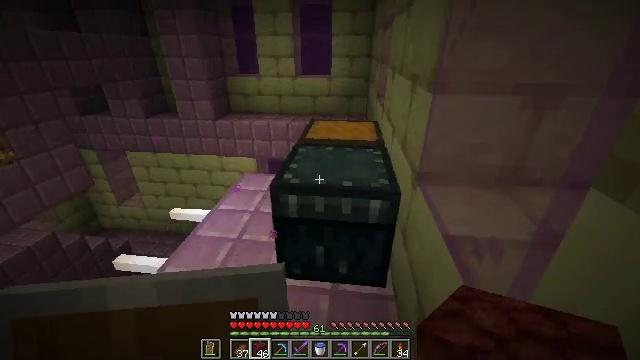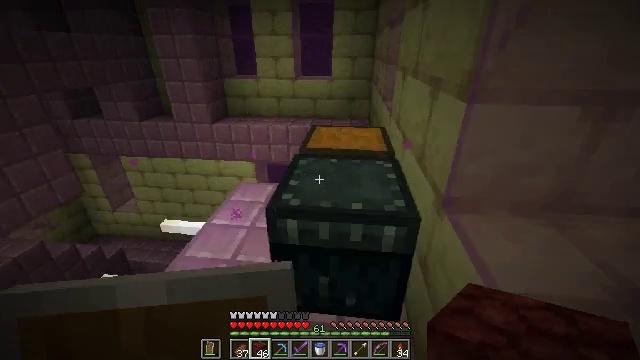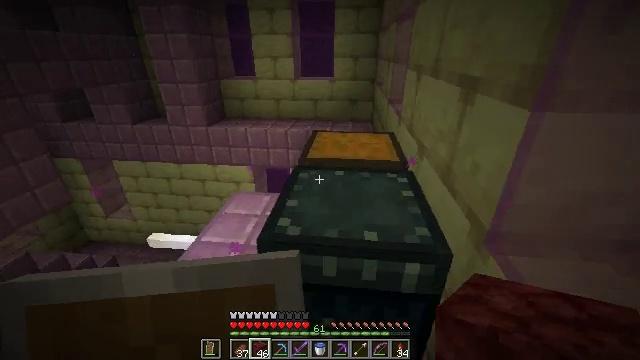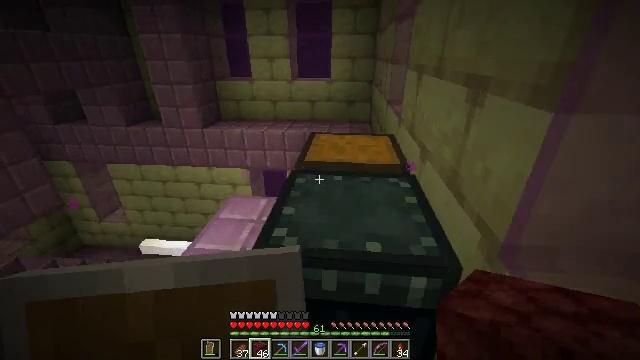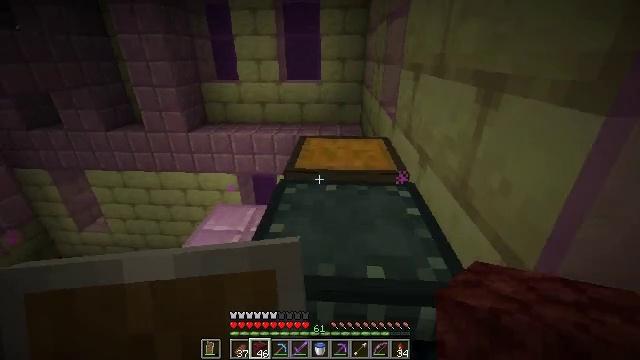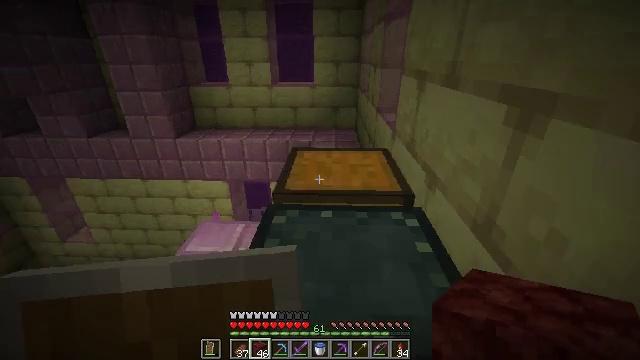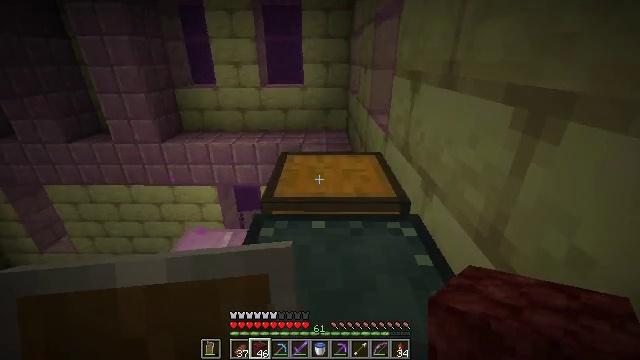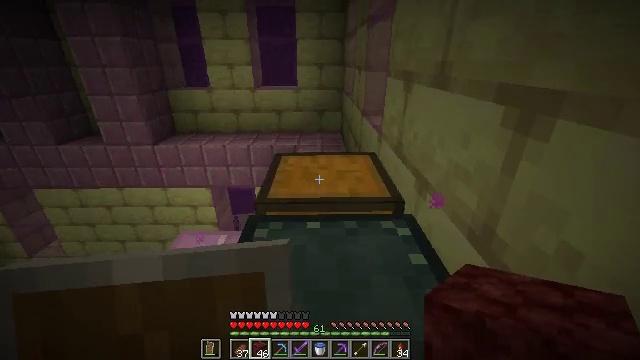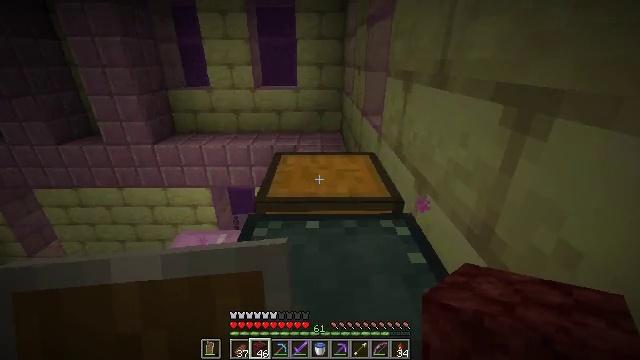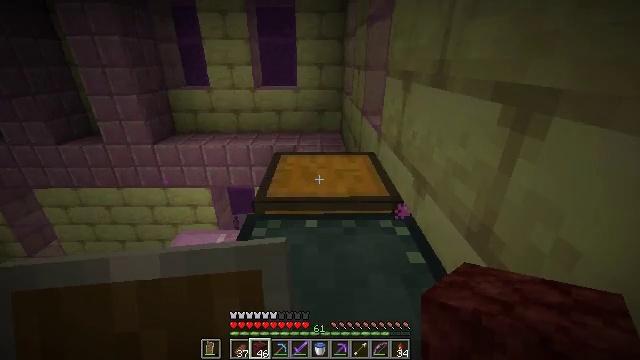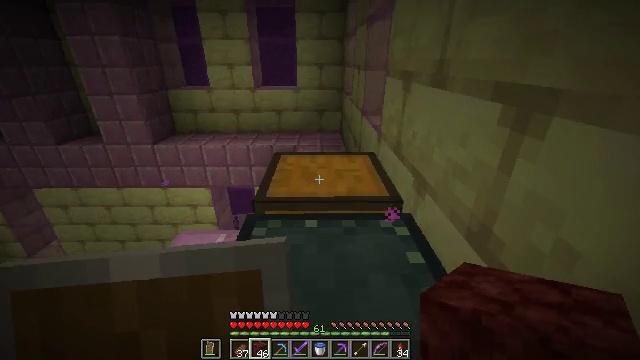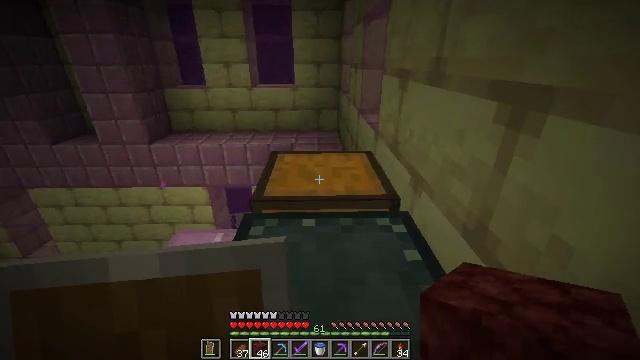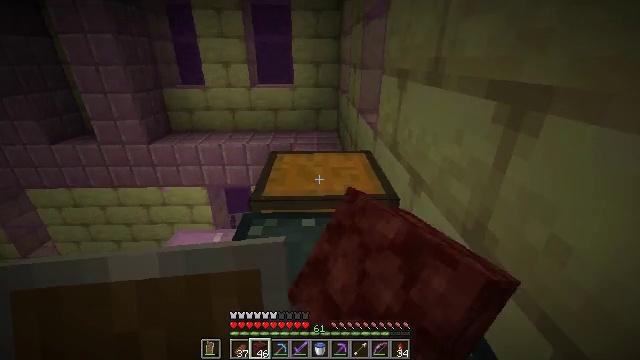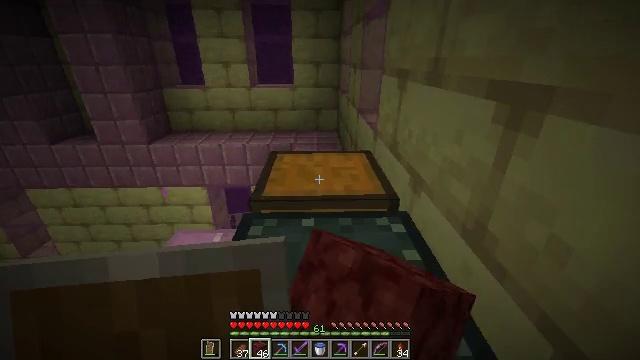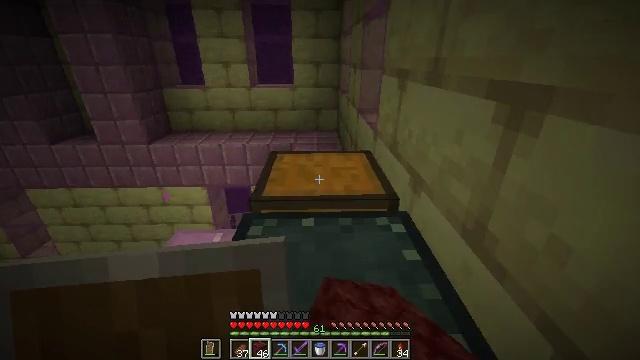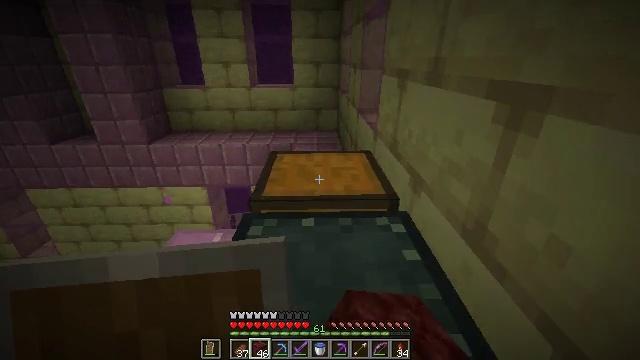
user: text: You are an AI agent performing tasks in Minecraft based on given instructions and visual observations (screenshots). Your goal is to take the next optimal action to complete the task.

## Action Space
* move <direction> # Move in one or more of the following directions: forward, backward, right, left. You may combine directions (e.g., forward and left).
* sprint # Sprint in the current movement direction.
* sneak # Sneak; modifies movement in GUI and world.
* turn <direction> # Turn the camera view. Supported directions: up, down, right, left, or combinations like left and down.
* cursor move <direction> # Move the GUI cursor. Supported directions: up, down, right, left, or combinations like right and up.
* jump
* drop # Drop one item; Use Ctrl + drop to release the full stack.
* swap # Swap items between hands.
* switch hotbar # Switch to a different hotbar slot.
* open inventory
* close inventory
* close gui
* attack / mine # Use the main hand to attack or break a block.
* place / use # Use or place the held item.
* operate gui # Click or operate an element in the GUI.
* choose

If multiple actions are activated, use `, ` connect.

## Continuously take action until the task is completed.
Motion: motion action
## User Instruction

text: Attack the chest to pick it up.
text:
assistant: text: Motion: move forward
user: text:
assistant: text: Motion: move forward
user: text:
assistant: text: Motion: move forward
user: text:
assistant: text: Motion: move forward, turn right
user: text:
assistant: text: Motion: move forward, turn right
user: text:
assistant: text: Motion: turn right
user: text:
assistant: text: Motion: turn right
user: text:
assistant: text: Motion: no_op
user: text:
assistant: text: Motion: no_op
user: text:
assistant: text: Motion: no_op
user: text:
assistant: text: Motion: use / place
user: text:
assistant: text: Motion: use / place
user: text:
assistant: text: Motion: use / place
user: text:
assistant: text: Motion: no_op
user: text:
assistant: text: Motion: no_op
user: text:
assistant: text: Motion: no_op
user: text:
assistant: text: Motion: no_op
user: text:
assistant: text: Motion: no_op
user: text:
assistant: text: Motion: turn left
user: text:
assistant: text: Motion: no_op
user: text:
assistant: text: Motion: no_op
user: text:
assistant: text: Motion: no_op
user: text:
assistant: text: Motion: no_op
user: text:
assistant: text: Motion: no_op
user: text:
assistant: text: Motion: no_op
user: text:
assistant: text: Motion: sneak, turn right and up
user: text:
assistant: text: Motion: sneak, turn right and up
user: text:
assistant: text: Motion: sneak, turn right
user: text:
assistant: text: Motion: sneak
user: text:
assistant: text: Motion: sneak